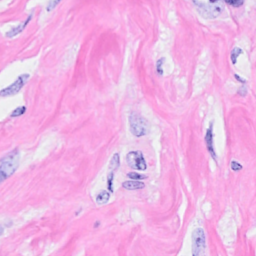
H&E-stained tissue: Breast